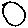
Label: circle